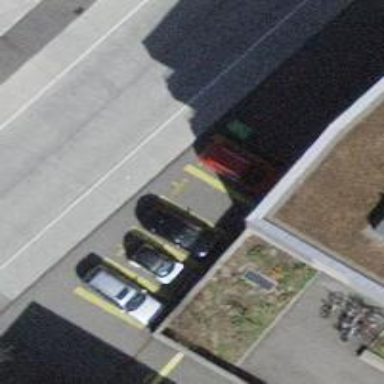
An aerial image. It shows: Street-side parking area.